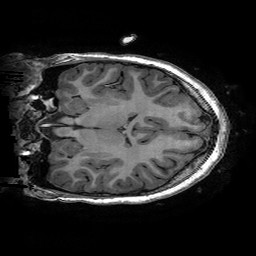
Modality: T1w
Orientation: coronal
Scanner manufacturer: ge
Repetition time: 0.008096 s
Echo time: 0.00318 s